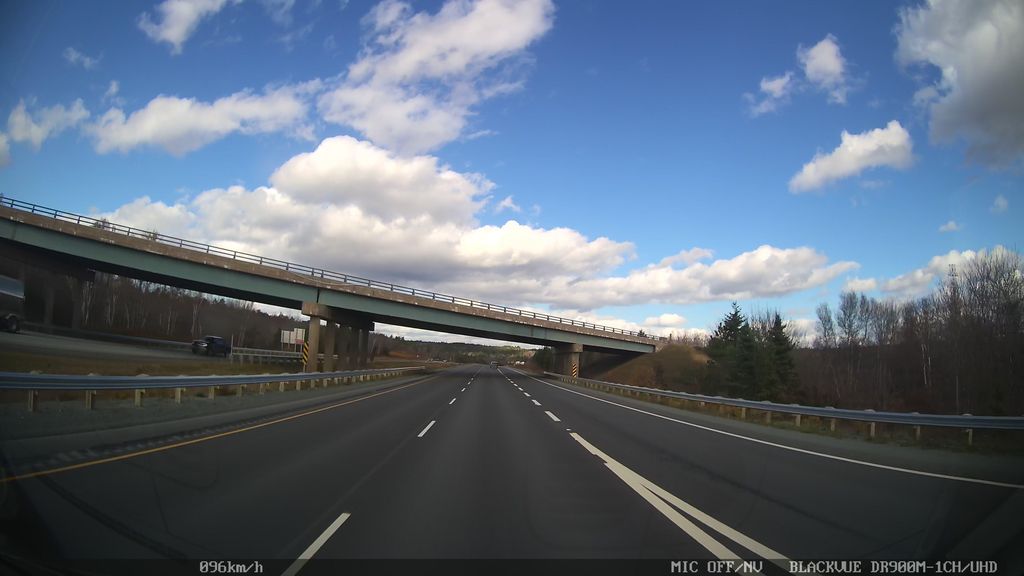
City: halifax